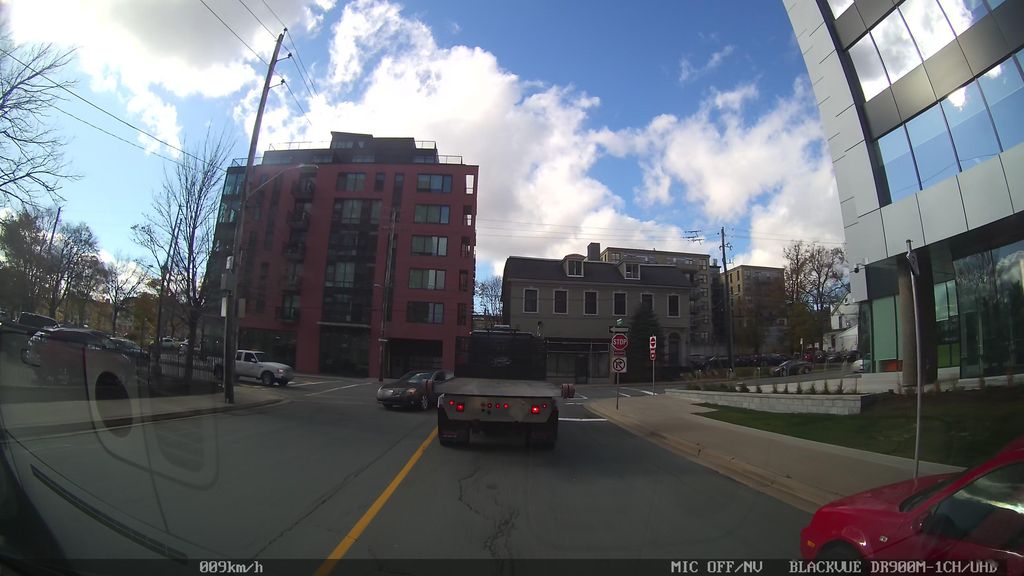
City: halifax